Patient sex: M
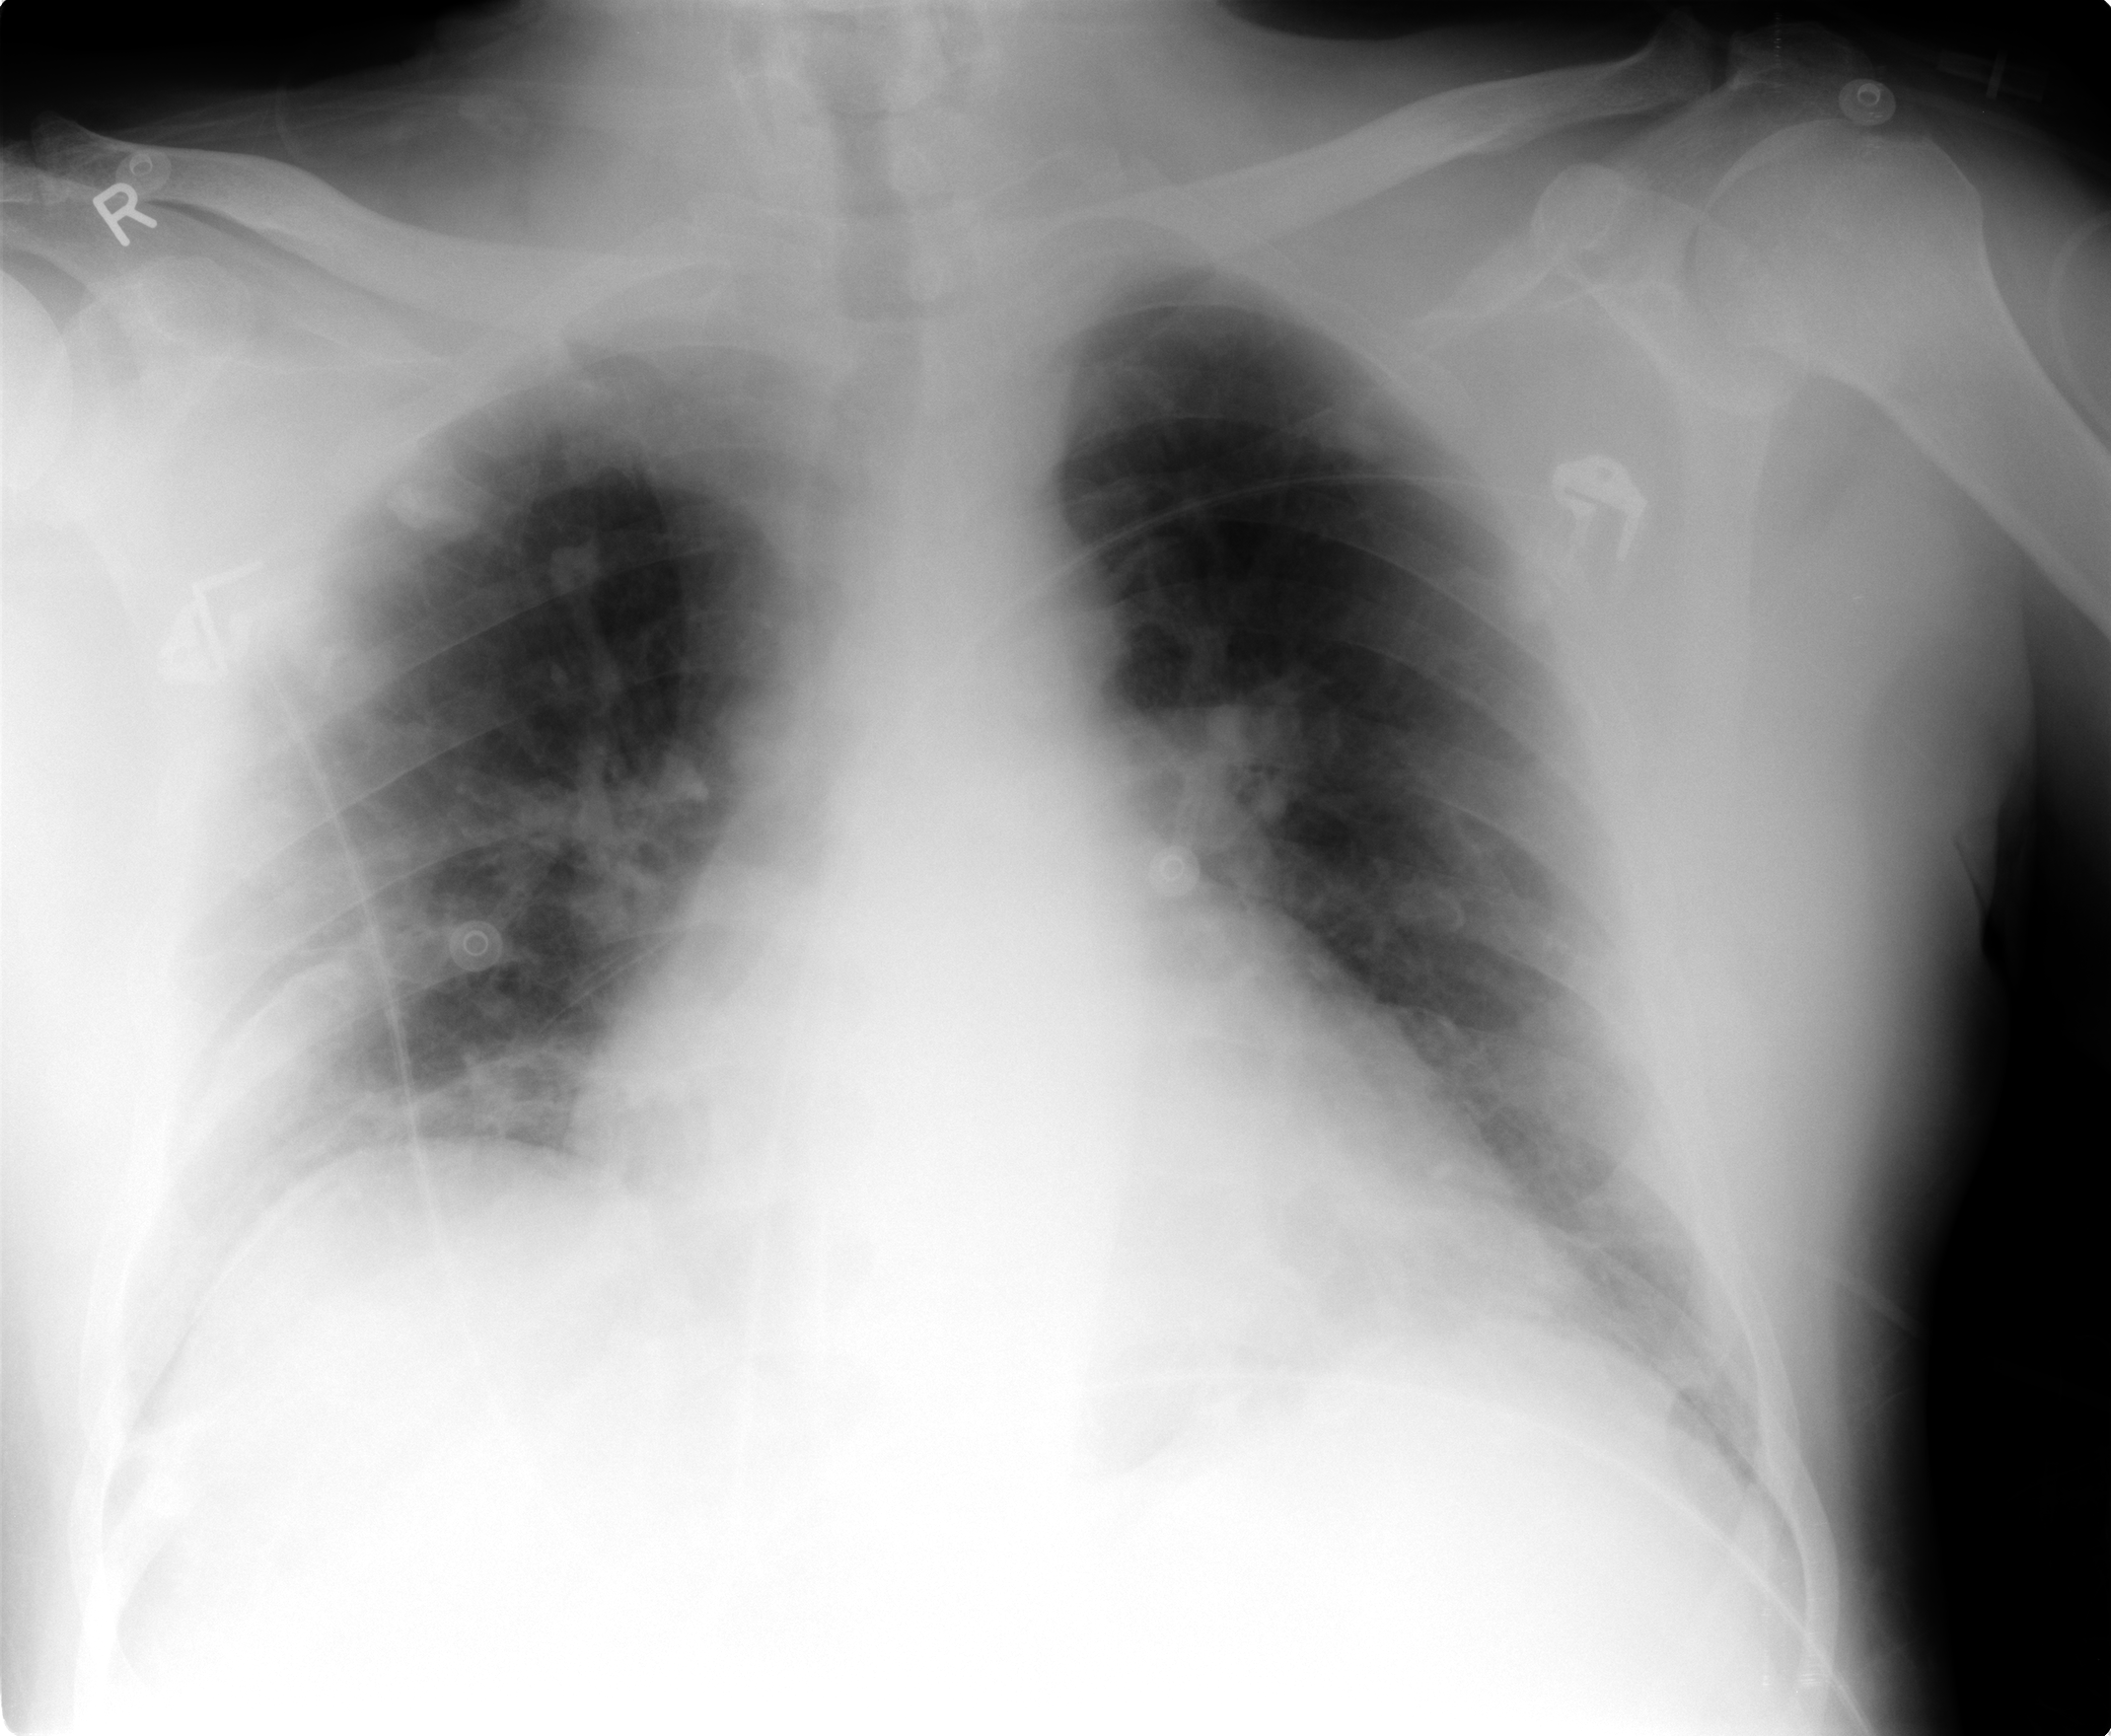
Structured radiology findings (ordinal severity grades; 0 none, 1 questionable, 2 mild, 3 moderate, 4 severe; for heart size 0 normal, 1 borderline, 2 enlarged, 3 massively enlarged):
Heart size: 2
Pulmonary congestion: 0
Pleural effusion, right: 0
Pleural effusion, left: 0
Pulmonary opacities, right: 1
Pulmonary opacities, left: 0
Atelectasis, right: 2
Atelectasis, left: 2